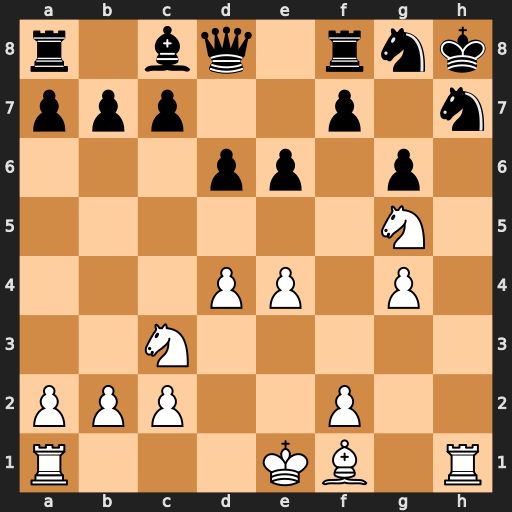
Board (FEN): r1bq1rnk/ppp2p1n/3pp1p1/6N1/3PP1P1/2N5/PPP2P2/R3KB1R
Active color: w
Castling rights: KQ
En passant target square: -
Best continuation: Rxh7#